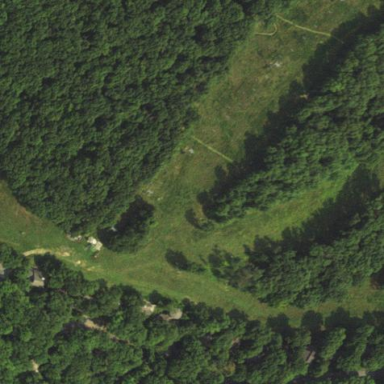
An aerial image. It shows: Advanced downhill ski slope with mogul grooming.